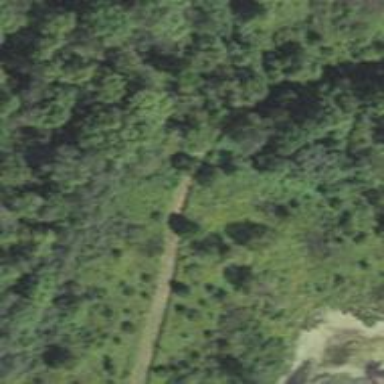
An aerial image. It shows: Bridleway.